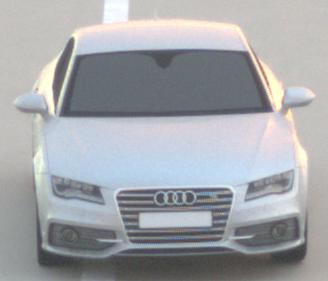
Make: Audi
Model: S7 Sportback cod
Detailed model: S7 (4G) Sportback
Model produced from: 2012/06
Model produced until: 2014/05
Doors: 5
Color: white
Road condition: dry road
Daytime: sunrise or sunset
Contrast: medium contrast